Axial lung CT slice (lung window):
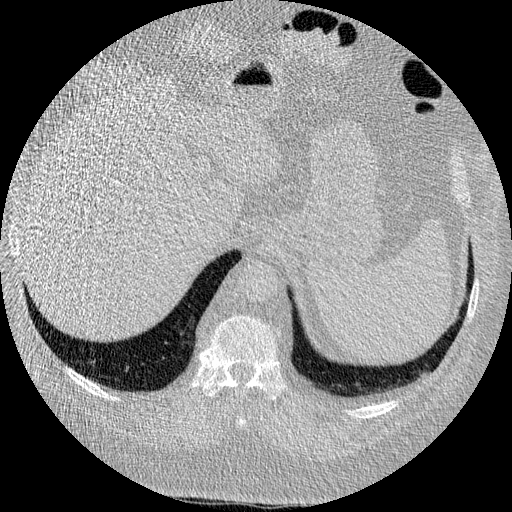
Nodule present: no